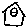
Label: house